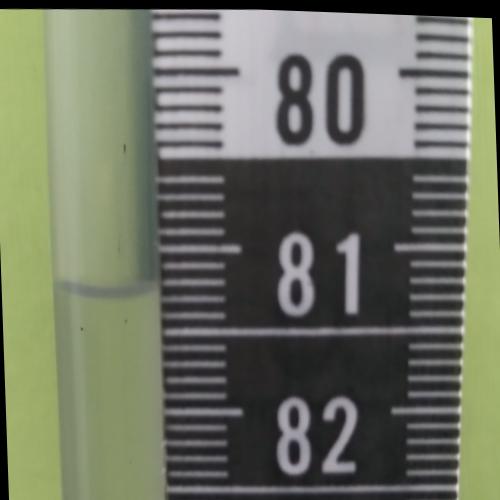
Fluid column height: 81.3 cm